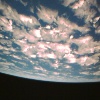
Label: cloud